Question: Up to 100,000 coordinates are entered. Only coordinates corresponding to specific conditions should be output. If there are coordinates with larger x values and smaller y values than each coordinate, the corresponding coordinates are excluded from the output list.
My English is not good, so I'm giving some examples.
First enter the number of coordinates N to be input. and enter the coordinates.
The coordinate numbers corresponding to the condition are output in ascending order.
<URL>
<URL>
'''
[input example]
6
1 3
6 6
7 3
8 2
8 6
2 1
'''
'''
[output example]
4
5
6
'''
'''
[timeout input example]
50000
1 1
1 2
1 3
... skip
1 49999
1 50000
'''
'''
[timeout output example]
1 1
1 2
1 3
... skip
1 49999
1 50000
'''
coordinates image:

The following problem was solved with a simple loop, but a timeout occurs when 100,000 values are entered. I don't know which algorithm to use.
I also attach the C++ source code I wrote.
Also, I tried using the sort function, but when the number of N is small, it works fine, and when the number of N is large, it cannot be compared properly. I guess I couldn't write the compare function properly.
So I tried writing the source code without using sort.
I thought and corrected it over two days, but I couldn't solve it, so I seek help. thanks for reading.
'''
#include <iostream>
#include <algorithm>
#include <vector>
using namespace std;
int main() {
int N;
cin >> N;
bool* visible = new bool[N];
for (int i = 0; i < N; i++)visible[i] = true;
vector<pair<int,pair<int, int>>> v;
for (int i = 0; i < N; i++) {
int a, b;
cin >> a >> b;
v.push_back(make_pair(i,make_pair(a, b)));
}
for (int i = 0; i < v.size(); i++) {
if (visible[i] == false)
continue;
for (int j = 0; j < v.size(); j++) {
if (visible[i] == true &&visible[j]==true && v[i].second.first < v[j].second.first && v[i].second.second > v[j].second.second) {
visible[i] = false;
break;
}
else if (visible[i] == true && visible[j] == true && v[i].second.first > v[j].second.first && v[i].second.second < v[j].second.second) {
visible[j] = false;
continue;
}
}
}
for (int i = 0; i < v.size(); i++) {
if (visible[i] == true)
cout << v[i].first + 1 << endl;
}
return 0;
}
'''
'''
#include <iostream>
#include <algorithm>
#include <vector>
#include <tuple>
using namespace std;
bool* visible;
int compare(pair<int, pair<int, int>> n1, pair<int, pair<int, int>> n2) {
pair<int, int> a = n1.second, b = n2.second;
bool swap = false;
if (a.first > b.first && a.second < b.second) {
visible[n2.first - 1] = false;
swap = true;
}
else if (a.first < b.first && a.second > b.second) {
visible[n1.first - 1] = false;
//swap = true;
}
cout << "[" << n1.first << "]" << a.first << ", " << a.second << " vb : " << visible[n1.first - 1] << " : [" << n2.first << "]" << b.first << ", " << b.second << "vb : " << visible[n2.first - 1] << " ";
cout << "swap: " << swap << endl;
return swap;
}
int main() {
int N;
cin >> N;
visible = new bool[N];
for (int i = 0; i < N; i++)visible[i] = true;
vector<pair<int, pair<int, int>>> v;
for (int i = 0; i < N; i++) {
int a, b;
cin >> a >> b;
v.push_back(make_pair(i+1, make_pair(a, b)));
}
sort(v.begin(), v.end(), compare);
for (int i = 0; i < v.size(); i++)
cout << "p" << v[i].first << " : " << v[i].second.first << ", " << v[i].second.second <<" "<< visible[v[i].first-1]<< endl;
return 0;
}
'''
<URL>
In this case, p4 moves to (4,2). In this case, p3,4,5,6 becomes the correct answer.
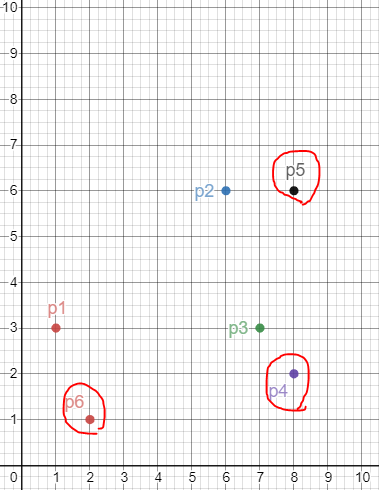
Answer: I'm not totally sure this works for every corner case, but the idea is here. It took me a while to nail it down, probably because the problem description wasn't exactly clear. Basically you want to mark as the points for which it is possible to find another one with a larger x and a smaller y, i.e. the points which have another on their lower right.
If you sort your points on x, then you only need to check those with a larger index.
In fact, we are interested only in the one with the minimum y, because it will dominate all others.
That value can only decrease while moving from right to left, so we just need to keep track of the minimum y. The only problem is how to deal with points that have the same x, because they could have a lower y before a higher one, rendering valid points . The trick is to make sure that when browsed from right to left (higher indices to lower ones) the y will decrease. So when sorting, if x is equal we will sort on y.
'''
#include <iostream>
#include <algorithm>
#include <vector>
int main()
{
struct point {
int x, y;
bool visible = true;
};
size_t N;
std::cin >> N;
std::vector<point> v(N);
std::vector<size_t> idx(N);
for (size_t i = 0; i < N; ++i) {
auto& p = v[i];
idx[i] = i;
std::cin >> p.x >> p.y;
}
sort(idx.begin(), idx.end(), <URL> {
if (v[a].x == v[b].x)
return v[a].y < v[b].y;
return v[a].x < v[b].x;
});
int miny = INT_MAX;
for (size_t i = N; i-- > 0;) {
auto& p = v[idx[i]];
miny = std::min(miny, p.y);
if (p.y > miny) {
p.visible = false;
}
}
for (size_t i = 0; i < N; ++i) {
auto& p = v[i];
if (p.visible) {
std::cout << i + 1 << '
';
}
}
return 0;
}
'''